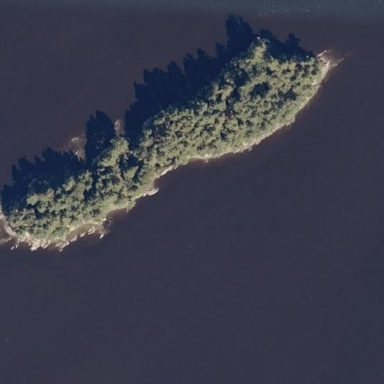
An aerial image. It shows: Islet.